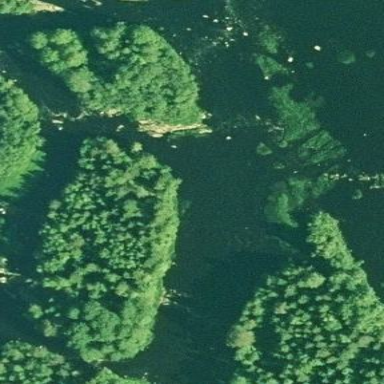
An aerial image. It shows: Forested islet.